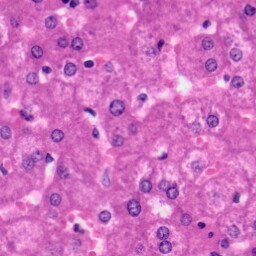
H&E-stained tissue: Liver